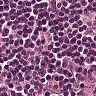
Metastatic tissue present: no